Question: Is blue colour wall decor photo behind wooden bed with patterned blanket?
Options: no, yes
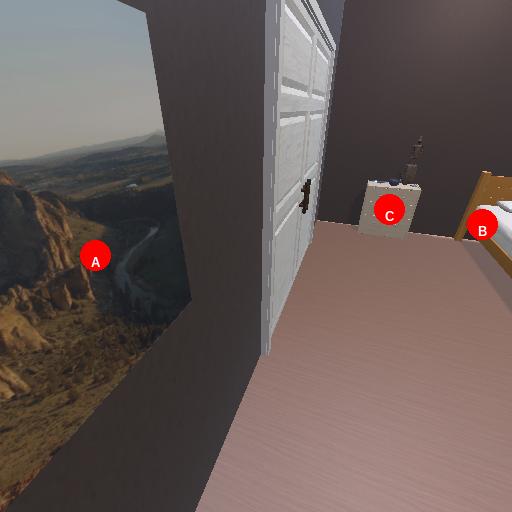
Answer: no